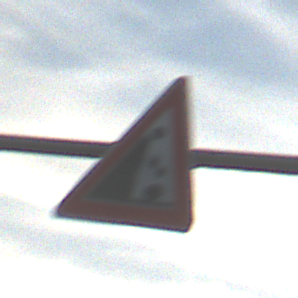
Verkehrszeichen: SteinschlagLinks
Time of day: SunriseSunset
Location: Outdoor (Nature)
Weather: PartlyCloudy
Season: NotSpecified
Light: Natural